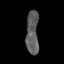
Tissue: skin
Cell type: Epithelial cells
Senescence score: 0.2292
Nuclear area (px): 531
Mean DAPI intensity: 92.996